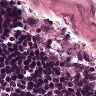
Metastatic tissue present: no